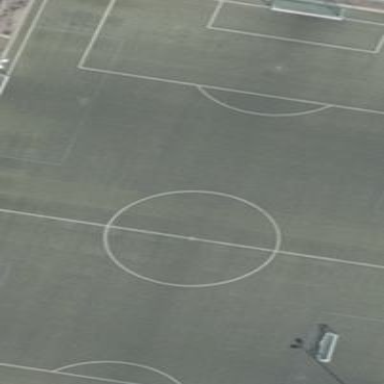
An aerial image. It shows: Soccer pitch designated for leisure and sports activities.